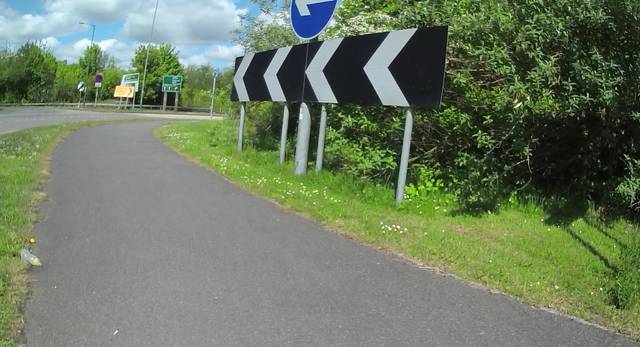
Region: United Kingdom
Coordinates: 51.277, -1.076